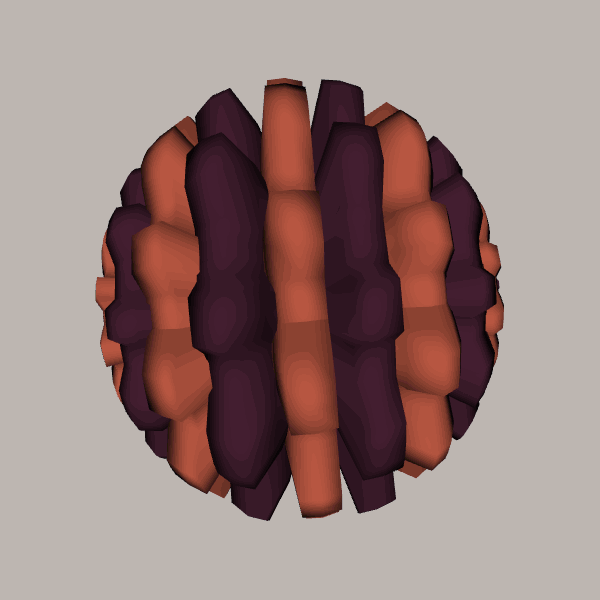
Background: light